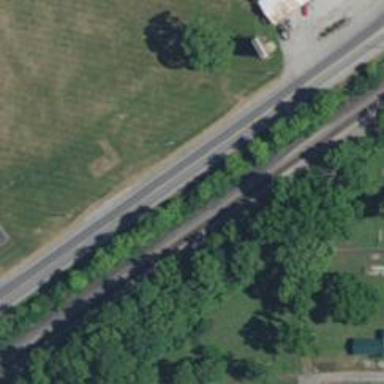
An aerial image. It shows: Secondary road.